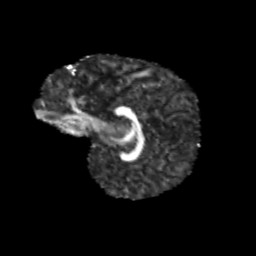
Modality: FA
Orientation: sagittal
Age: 10
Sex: female
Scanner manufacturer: siemens
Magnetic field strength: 3 T
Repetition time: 3.8 s
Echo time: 0.07 s